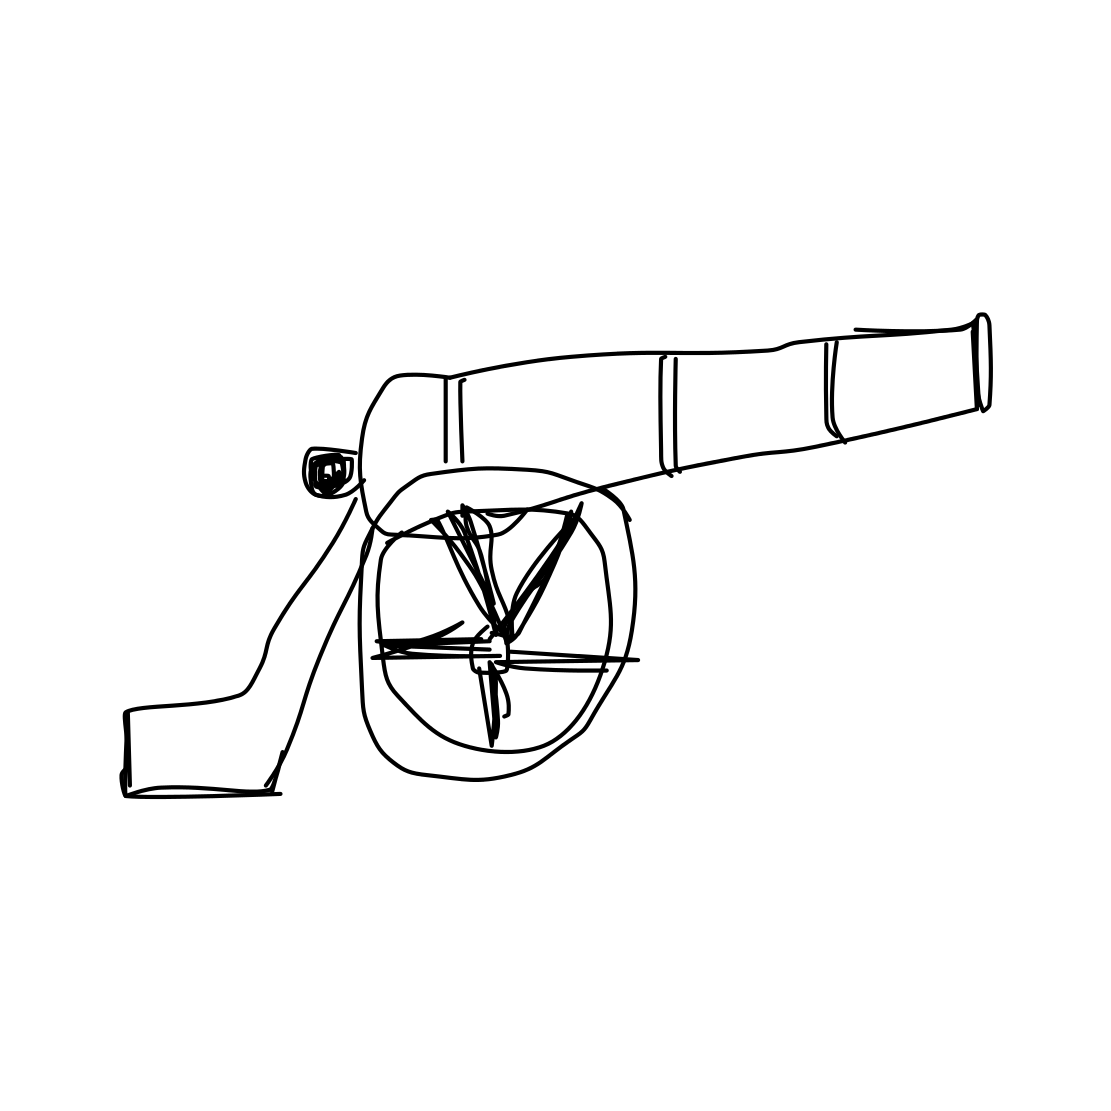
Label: cannon